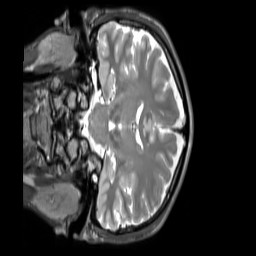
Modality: T2w
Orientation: coronal
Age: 33
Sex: male
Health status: ill
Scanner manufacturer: siemens
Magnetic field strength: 3 T
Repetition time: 2.8 s
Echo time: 0.326 s